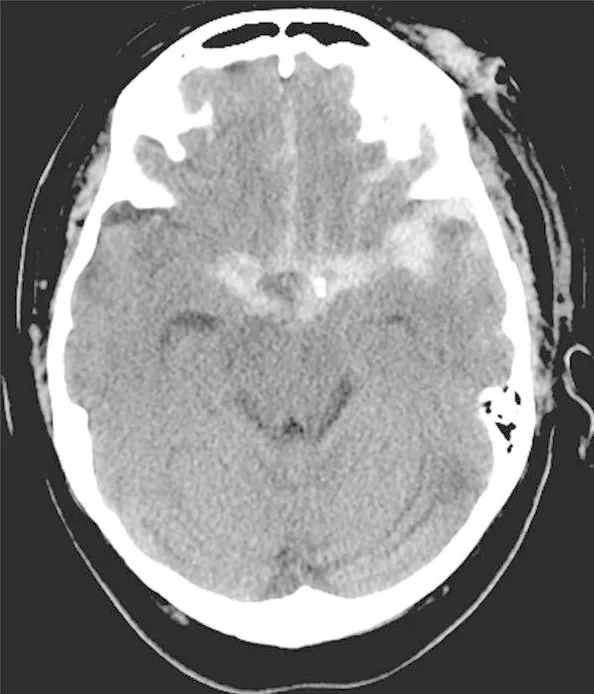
CT-Head demonstrating diffuse subarachnoid hemorrhage in bilateral basal cisterns which is mainly concentrated in the left sylvian fissure (Fisher Grade 3).
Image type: radiology (ct)